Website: home-depot
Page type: customer-info-address
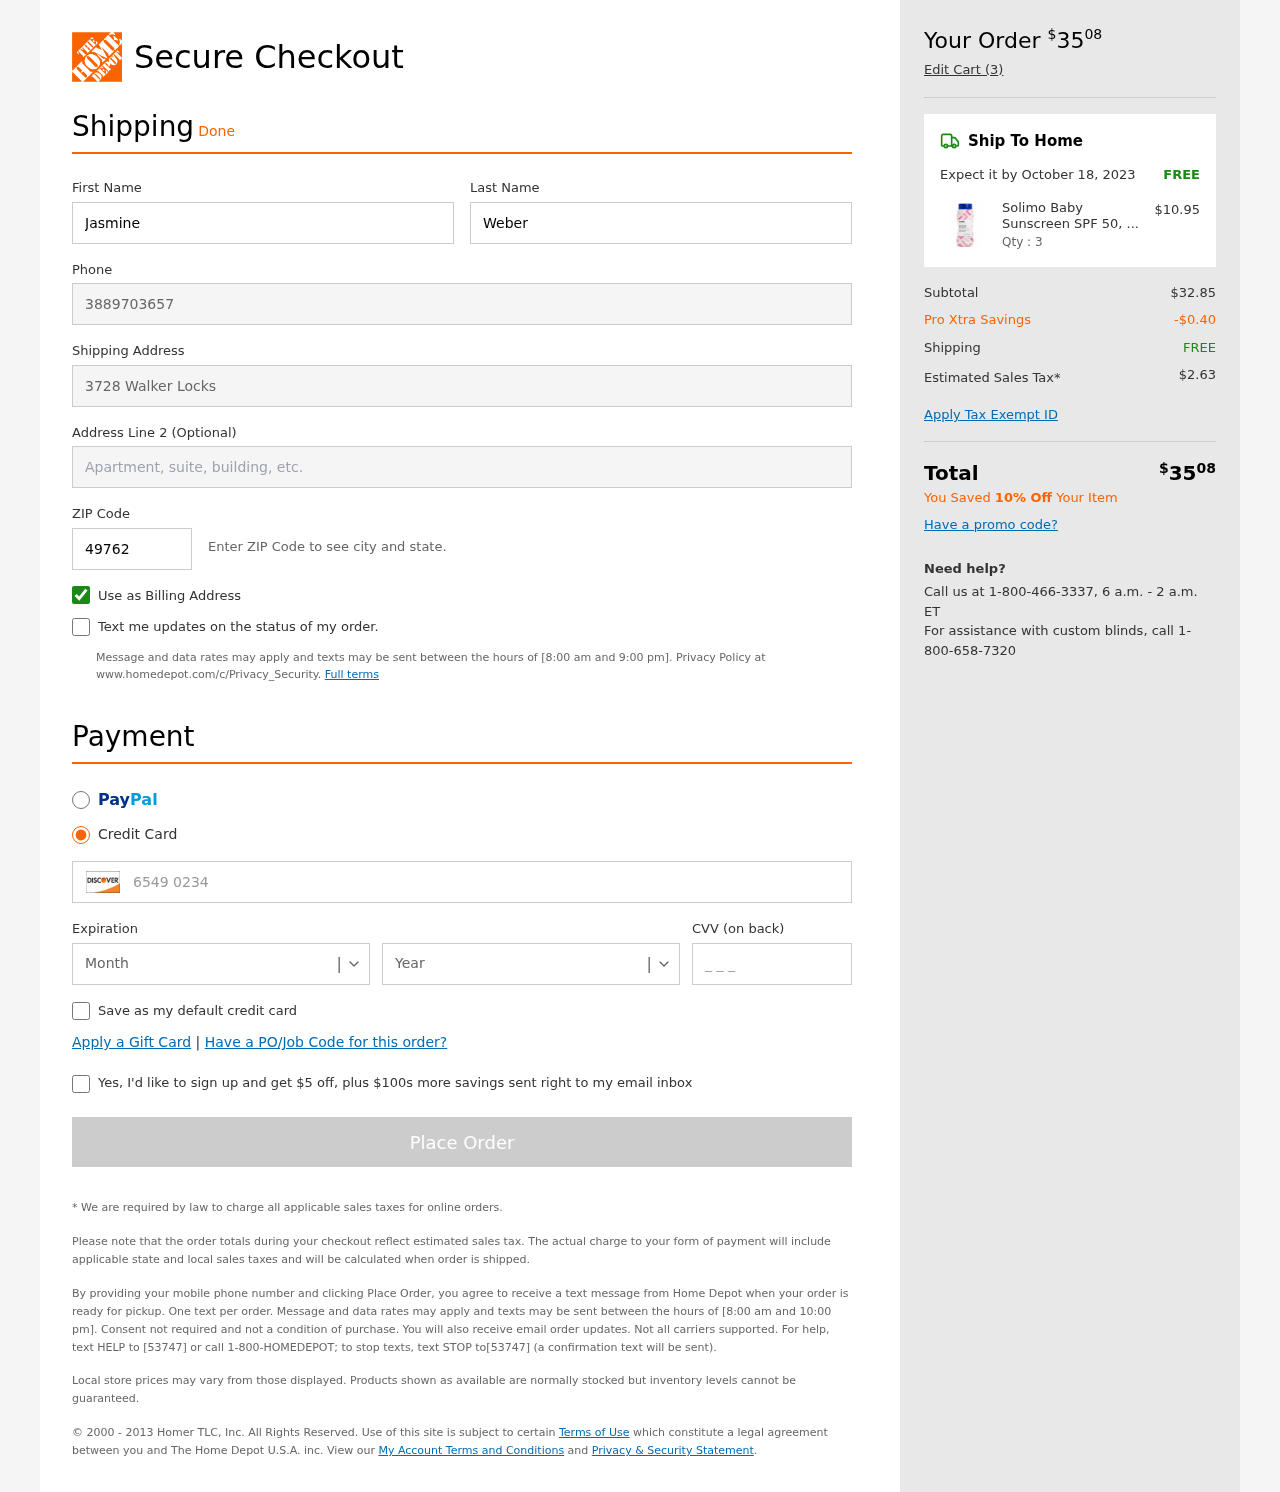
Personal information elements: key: PII_CARD_CVV
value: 697
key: PII_CARD_EXPIRY_MONTH
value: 02
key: PII_CARD_EXPIRY_YEAR
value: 30
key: PII_CARD_NUMBER
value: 6549 0234 9409 6271
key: PII_FIRSTNAME
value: Jasmine
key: PII_LASTNAME
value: Weber
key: PII_PHONE
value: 3889703657
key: PII_POSTCODE
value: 49762
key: PII_STREET
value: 3728 Walker Locks
Product elements: key: PRODUCT1_NAME
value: Solimo Baby Sunscreen SPF 50, 8 Fluid Ounce
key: PRODUCT1_PRICE
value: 10.95
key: PRODUCT1_QUANTITY
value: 3
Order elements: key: ORDER_TOTAL
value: $3508
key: ORDER_NUM_ITEMS
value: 3
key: ORDER_DELIVERY_DATE
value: October 18, 2023
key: ORDER_SHIPPING_COST
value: FREE
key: ORDER_SUBTOTAL
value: $32.85
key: ORDER_DISCOUNT
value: -$0.40
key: ORDER_SHIPPING_COST2
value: FREE
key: ORDER_TAX
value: $2.63
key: ORDER_TOTAL2
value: $3508
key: ORDER_SAVINGS_MESSAGE
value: You Saved 10% Off Your Item